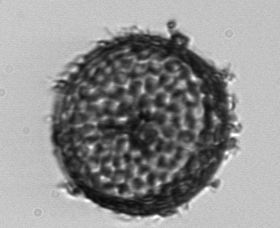
Label: Coscinodiscus